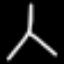
Label: The Eiffel Tower